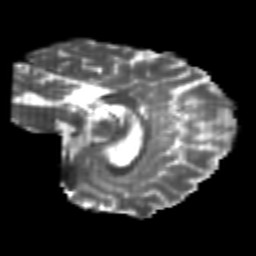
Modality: T2w
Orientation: sagittal
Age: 24
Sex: female
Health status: healthy
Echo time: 0.074 s